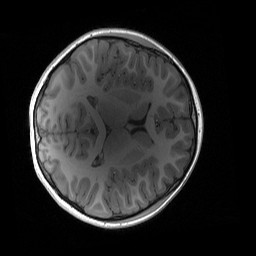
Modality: T1w
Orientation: axial
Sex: female
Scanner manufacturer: siemens
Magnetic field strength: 3 T
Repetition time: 1.9 s
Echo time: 0.00243 s